Platform: macOS
Application: Arc Browser
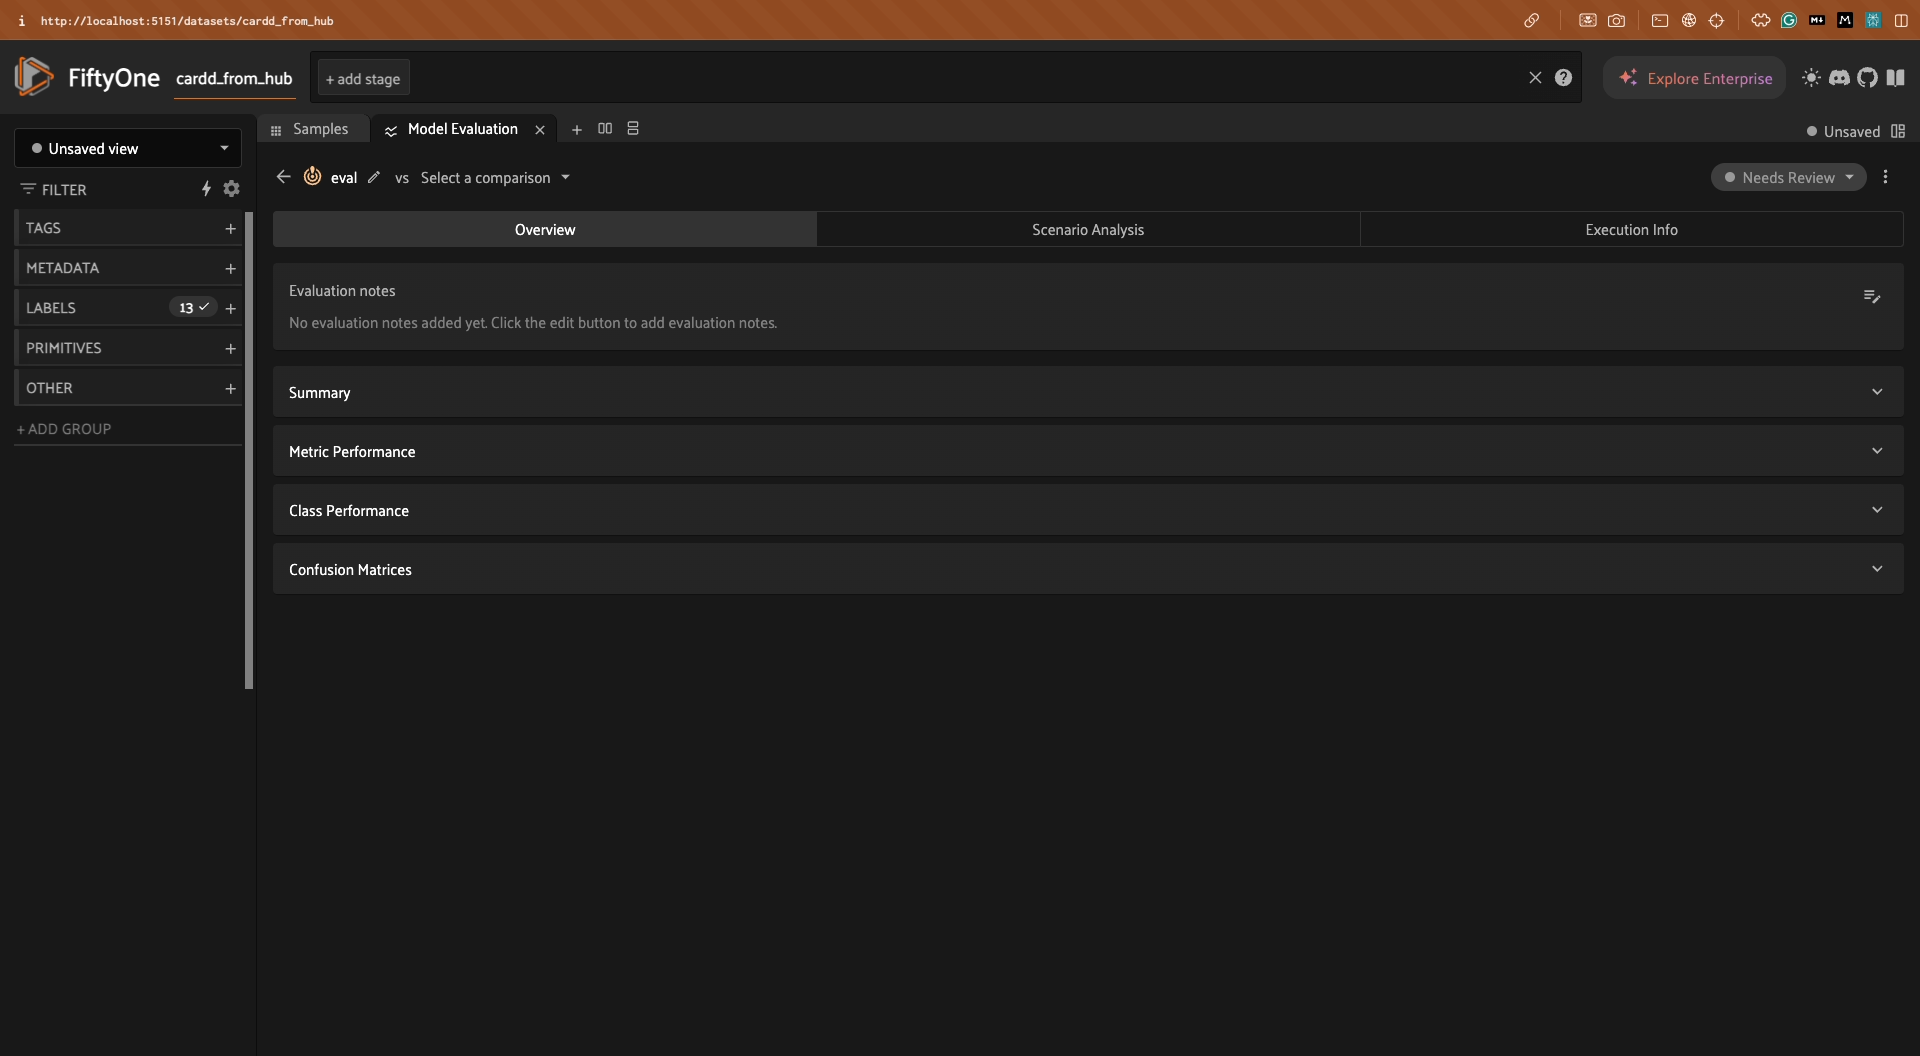
task_description: Expand the per class performance card in the model evaluation panel
action_type: click
element_info: Menu Item
steps_since_start: 1